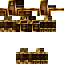
A female skeleton skin with dark skin, wearing brown bald dressed in a gold armor chest and brown pants, featuring a closed mouth.